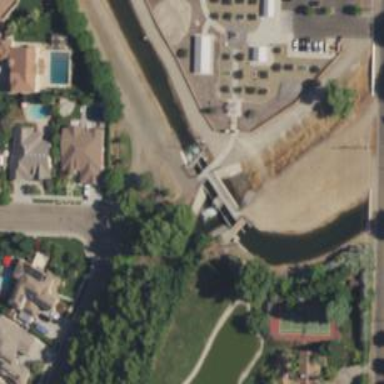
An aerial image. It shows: Aqueduct bridge.